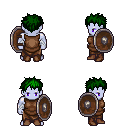
a pixel art fantasy rpg character, male body template, dark elf, purple skin, brown tunic, robe skirt, green bedhead hairstyle, white cloth bandages, brown shoes, shield, four views (front, back, left, right), 2x2 character sprite sheet, small pixel art, hard edges, no anti-aliasing